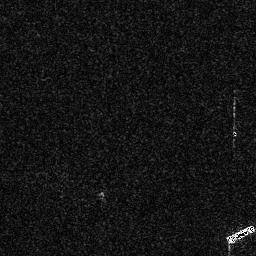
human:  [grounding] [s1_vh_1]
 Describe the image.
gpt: In the satellite image, there is  <ref>1 medium ship </ref> <box>[[87, 87, 99, 94, 0]]</box> located at bottom right.